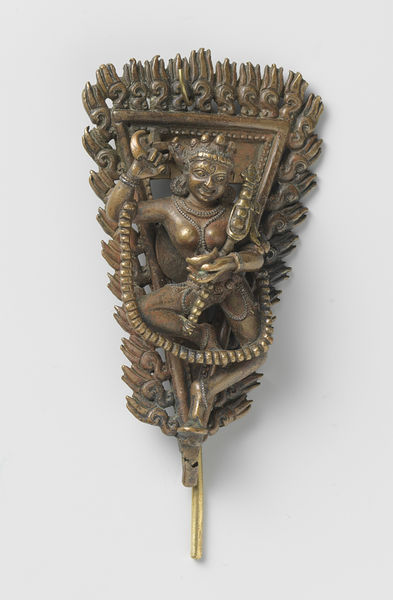
Titel: Vajravarahi
Standort: Amsterdam
Institution: Rijksmuseum
Schlagwörter: bijou, sculpture